Interaction volume radius: 5 \u00c5
Interaction volume height: 15 \u00c5
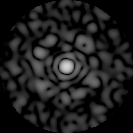
Disorder parameter: 0.8412